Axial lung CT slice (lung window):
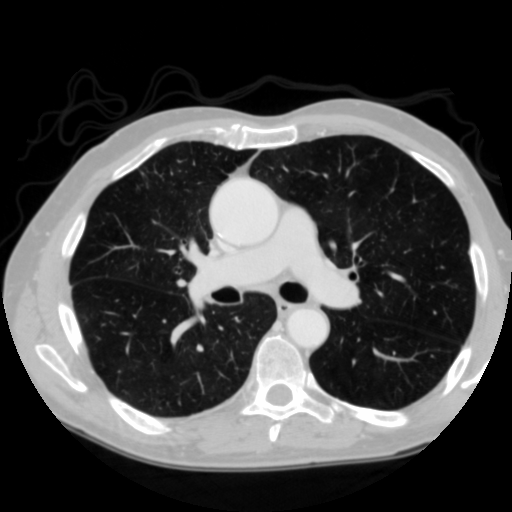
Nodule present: no